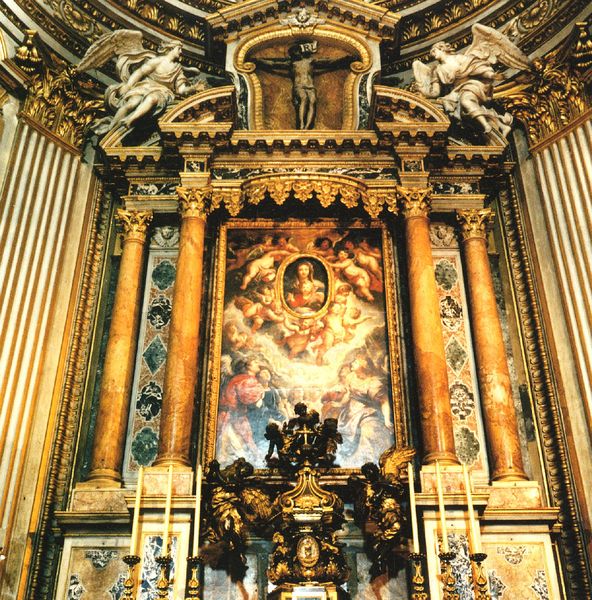
Titel: S. Maria in Vallicella und das Oratorium der Nerianer in Rom
Künstler: Martino d. Ä. Longhi
Standort: Rom, S. Maria in Vallicella (EU - I - Latium)
Schlagwörter: gemälde, gelb, grün, marmor, schwarz, säulen, wolke, barock, kirche, gold, kind, krone, engel, baby, kerzen, stuck, foto, medaillon, kreuz, pracht, altar, hochaltar, kapitell, christus, jesus, monstranz, florenz, kruzifix, prunk, maria, erzengel, putti, jesuskind, tabernakel, gegenreformation, altarblatt, sinne, msuterung, olbild